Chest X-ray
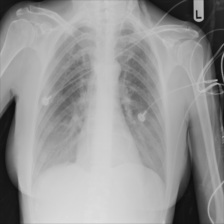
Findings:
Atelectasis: negative
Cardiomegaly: negative
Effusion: negative
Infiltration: negative
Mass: negative
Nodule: negative
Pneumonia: negative
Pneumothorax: negative
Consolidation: negative
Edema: negative
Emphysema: negative
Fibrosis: negative
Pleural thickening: negative
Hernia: negative